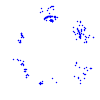
Particle: pion